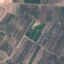
Land use / land cover: PermanentCrop